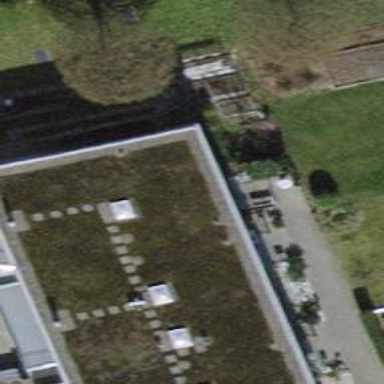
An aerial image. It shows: Building with flat roof.